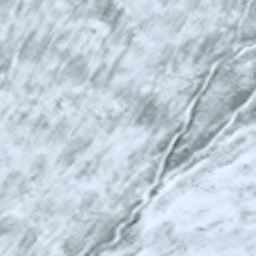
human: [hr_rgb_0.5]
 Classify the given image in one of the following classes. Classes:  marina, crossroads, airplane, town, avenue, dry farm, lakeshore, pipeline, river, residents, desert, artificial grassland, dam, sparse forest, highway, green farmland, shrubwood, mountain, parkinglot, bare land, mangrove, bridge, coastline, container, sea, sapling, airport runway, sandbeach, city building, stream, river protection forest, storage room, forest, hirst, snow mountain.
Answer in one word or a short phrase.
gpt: snow mountain